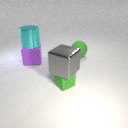
large green rubber sphere to the right of small green rubber cube